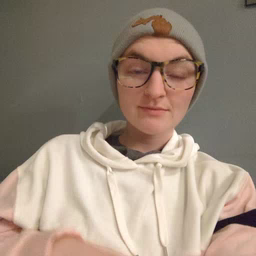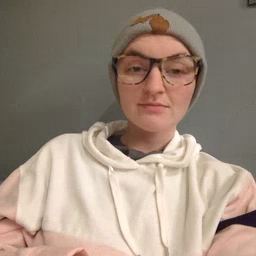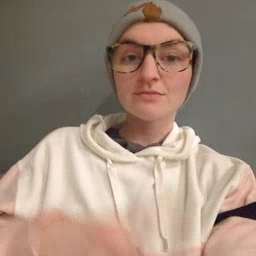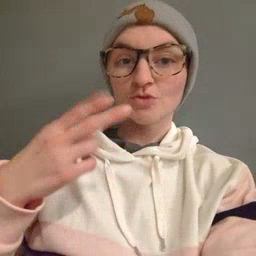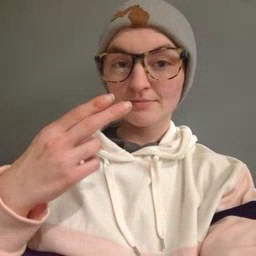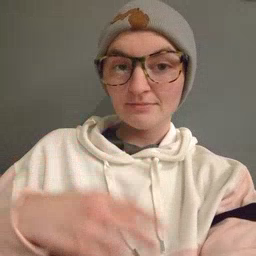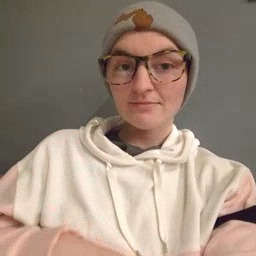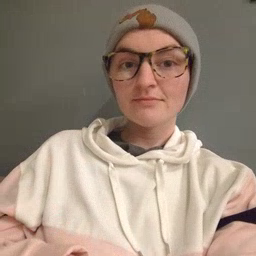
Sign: scissors